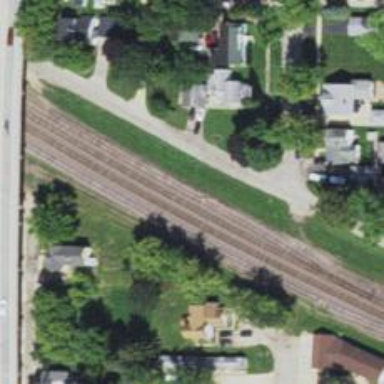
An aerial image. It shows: Railway spur service.